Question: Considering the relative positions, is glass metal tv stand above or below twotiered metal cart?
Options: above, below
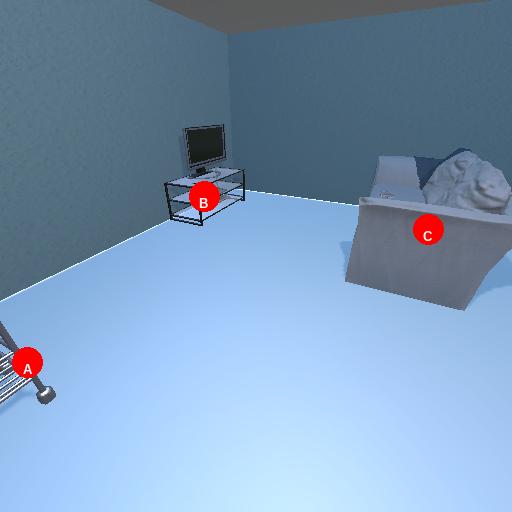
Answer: above